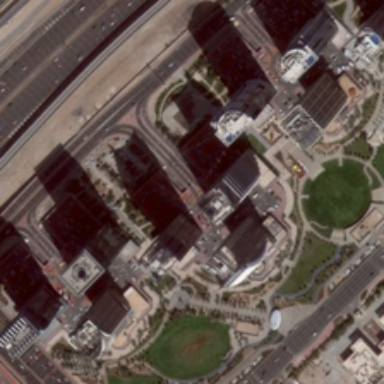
A row of tall buildings are near a road in a commercial area .